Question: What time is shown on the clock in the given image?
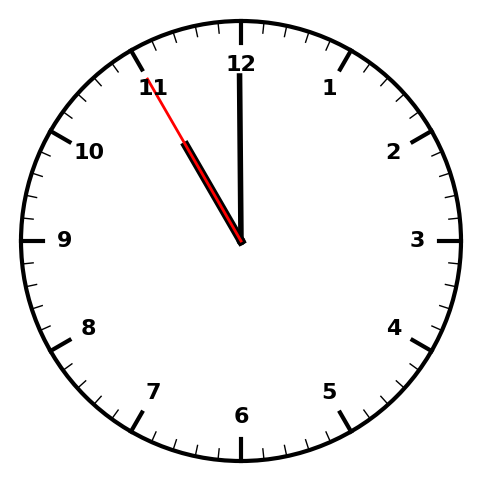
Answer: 10:59:55